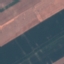
Land use / land cover: AnnualCrop